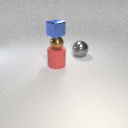
large red rubber cylinder below small blue metal cube